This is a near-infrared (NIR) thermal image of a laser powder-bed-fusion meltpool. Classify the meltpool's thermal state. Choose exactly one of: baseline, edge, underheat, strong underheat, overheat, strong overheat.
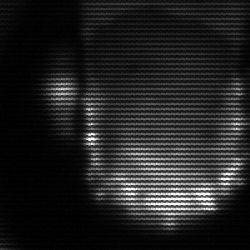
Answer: baseline